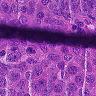
Metastatic tissue present: yes